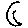
Label: moon